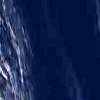
Label: water